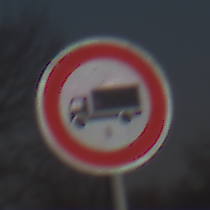
Verkehrszeichen: VerbotFuerKraftfahrzeugeUeberDreiKommaFuenfTonnen
Umgebung: Outdoor, Suburban
Tageszeit: SunriseSunset
Wetter: PartlyCloudy
Licht: Natural
Jahreszeit: Winter
Kontrast: MediumContrast